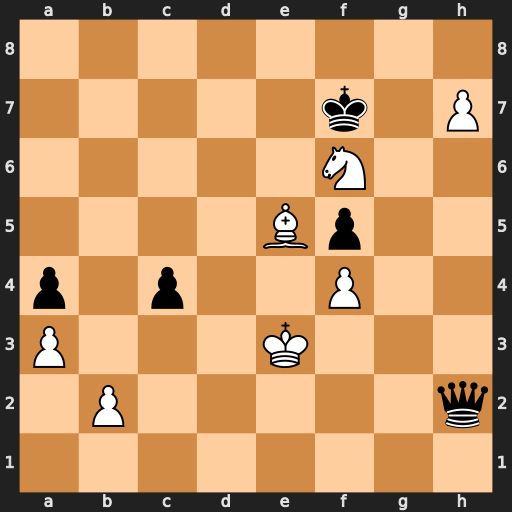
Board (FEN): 8/5k1P/5N2/4Bp2/p1p2P2/P3K3/1P5q/8
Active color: w
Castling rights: -
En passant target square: -
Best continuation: Ne4 Qh3+ Kd4